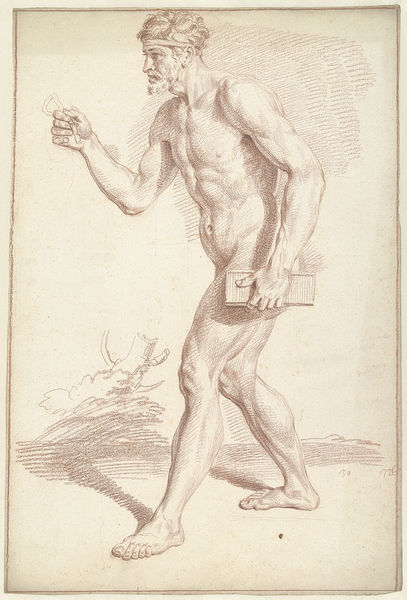
Titel: Mannelijk naakt, lopend, naar links
Künstler: Louis Fabritius Dubourg
Standort: Amsterdam
Institution: Rijksmuseum
Schlagwörter: akt, hand, körper, mann, nackt, schatten, finger, mund, nase, ohr, skizze, zeichnung, weg, bart, arme, halten, stirnband, gehen, auge, haare, beine, bein, füße, seitlich, papier, ansicht, italien, muskeln, sport, bauch, buch, schraffur, bleistift, schritt, kasten, muskel, gehend, schreiten, linienführung, athlet, rötel, kästchen, baumstumpf, bizeps, aktskizze, aktzeichnung, strichführung